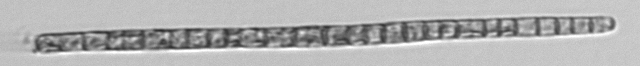
Label: Trichodesmium